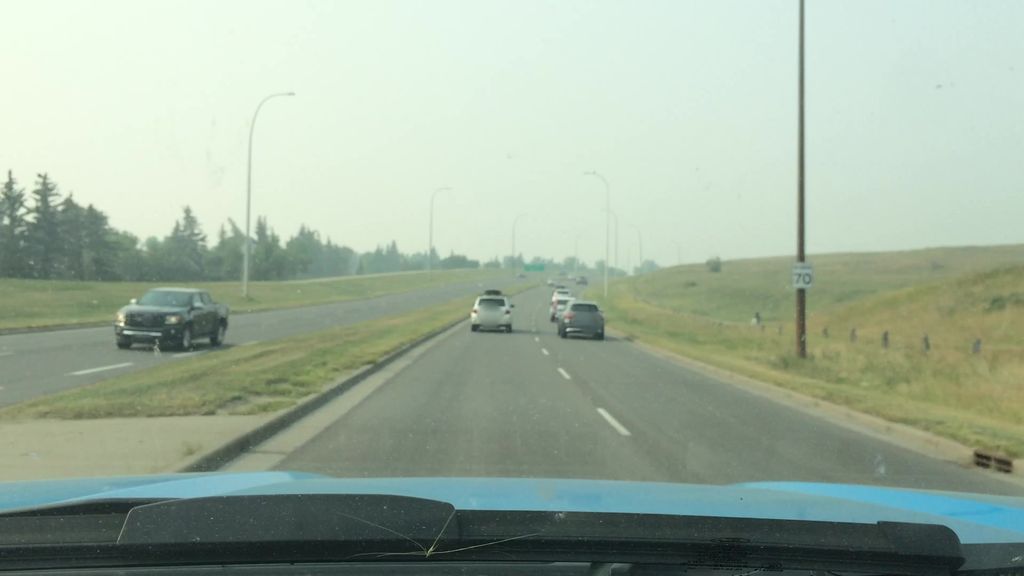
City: calgary